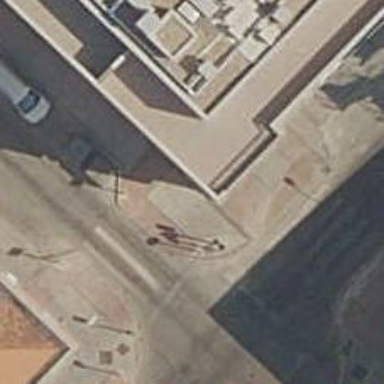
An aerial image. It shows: Sidewalk.